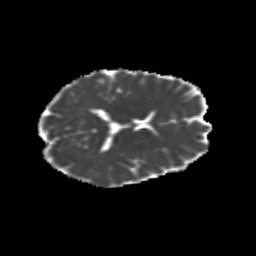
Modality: MD
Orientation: axial
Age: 27
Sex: female
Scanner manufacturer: siemens
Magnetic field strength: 3 T
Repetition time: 3.5 s
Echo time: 0.104 s